Interaction volume radius: 5 \u00c5
Interaction volume height: 20 \u00c5
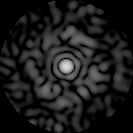
Disorder parameter: 0.8586